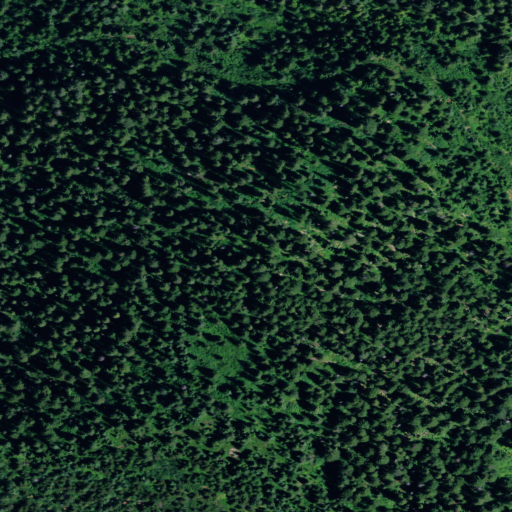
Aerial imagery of ridge(s) in Idaho named Moscow Bar Ridge containing only evergreen forest